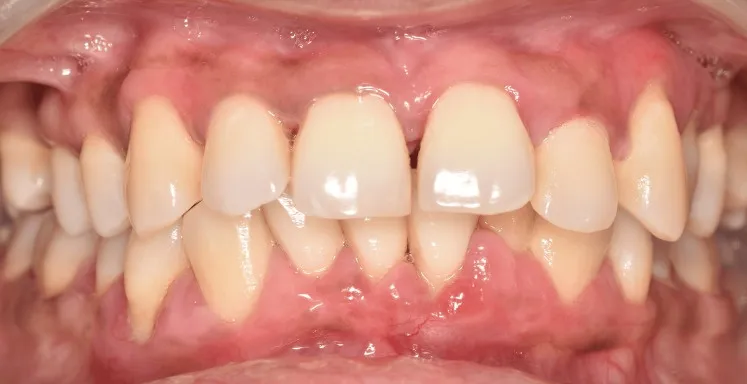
After phase I therapy of scaling and root planing. Partial resolution of gingival inflammation and enlargement after repeated episodes of nonsurgical therapy.
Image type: medical_photograph (oral_photograph)